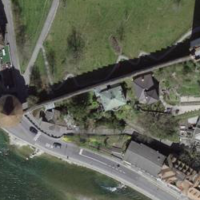
EUNIS habitat code: 54
Species observed at this site:
Rhamnus cathartica
Corvus corone
Podiceps cristatus
Fulica atra
Urtica dioica
Sambucus nigra
Chroicocephalus ridibundus
Cygnus olor
Geranium robertianum
Campanula trachelium
Sitta europaea
Columba livia
Podarcis muralis
Motacilla cinerea
Anas platyrhynchos
Clematis vitalba
Passer domesticus
Cymbalaria muralis
Fringilla coelebs
Coloeus monedula
Primula veris
Lamium galeobdolon
Columba palumbus
Mergus merganser
Anser anser
Cinclus cinclus
Hedera helix
Motacilla alba